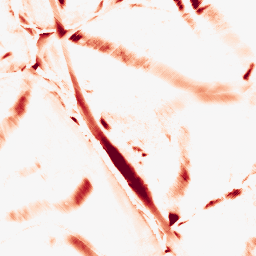
Category: morphological
Decomposition family: morphological_diamond
Decomposition parameters: operation: opening
radius: 15
Upsampling method: quartic
Upsampling parameters: scale: 8
Upsampling scale: 8